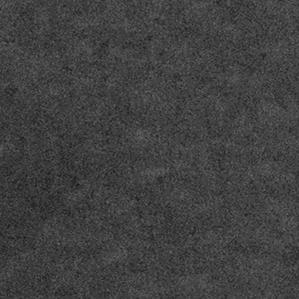
Label: frost